CT angiography, arterial phase; slice 250 of 309; volume shape [512, 512, 309], voxel spacing [0.7422, 0.7422, 2.0] mm
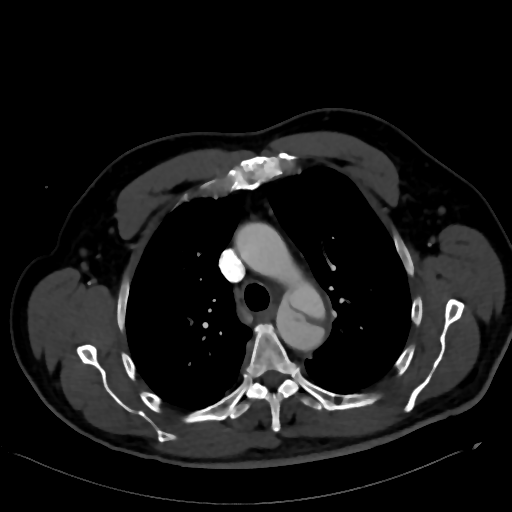
True lumen volume: 195.93 mL
False lumen volume: 92.39 mL